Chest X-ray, PA view. Patient: 53 years old, sex F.
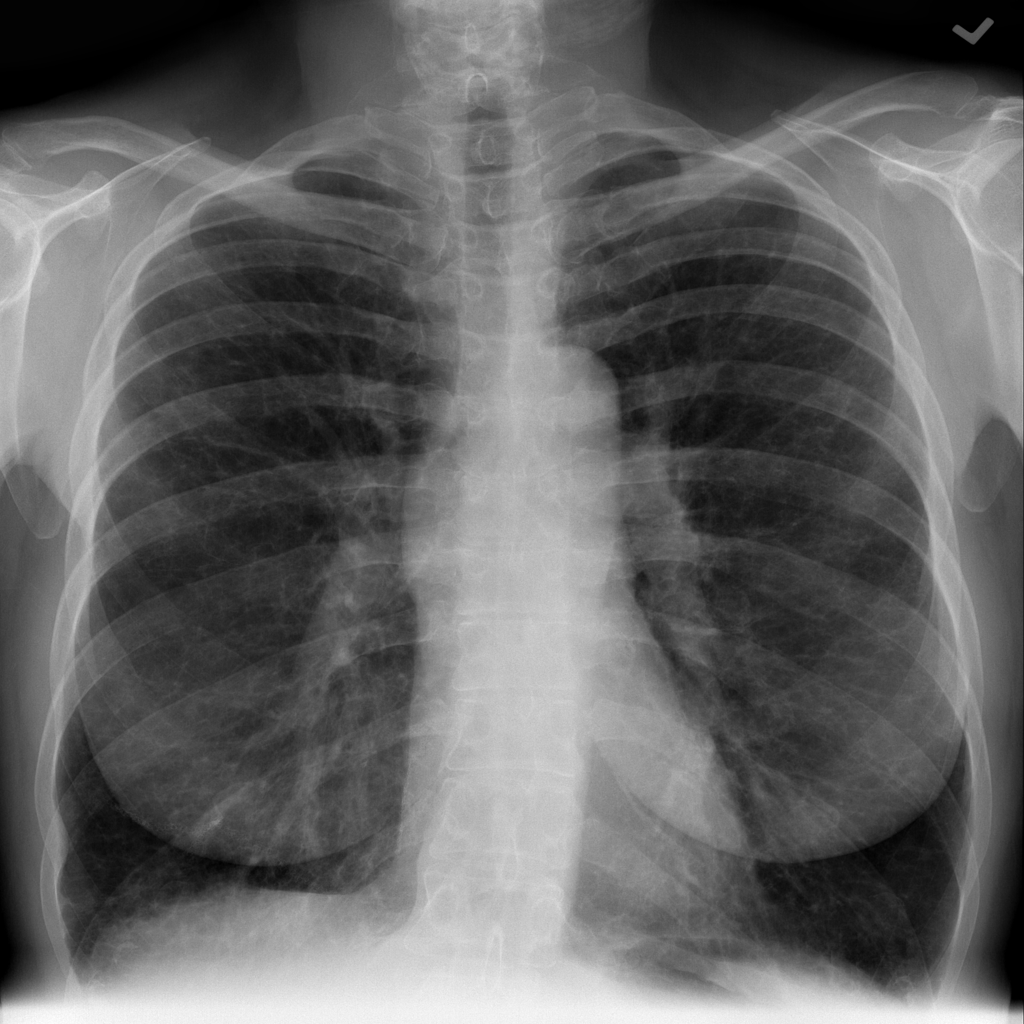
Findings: Pneumothorax